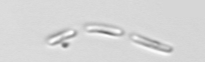
Label: Skeletonema